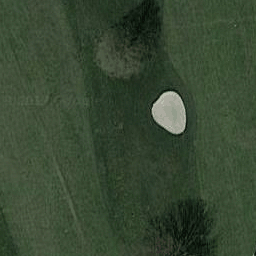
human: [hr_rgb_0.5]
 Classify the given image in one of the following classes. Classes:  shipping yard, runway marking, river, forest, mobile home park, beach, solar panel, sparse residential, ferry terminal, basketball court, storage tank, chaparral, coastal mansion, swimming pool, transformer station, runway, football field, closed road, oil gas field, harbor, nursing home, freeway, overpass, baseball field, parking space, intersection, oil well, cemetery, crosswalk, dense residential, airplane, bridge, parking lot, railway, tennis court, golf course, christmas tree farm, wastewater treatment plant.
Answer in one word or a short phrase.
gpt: golf course